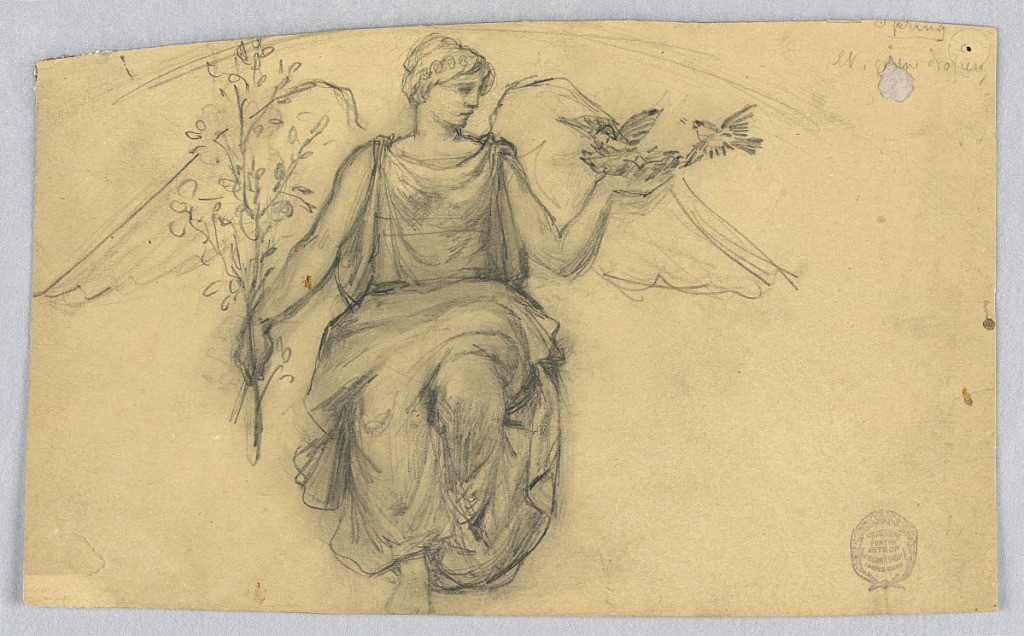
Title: Spring, Sketch of Winged Figure
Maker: Francis Augustus Lathrop, American, 1849–1909
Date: ca. 1895
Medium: Graphite on tan paper
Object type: Drawing
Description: Angel sitting, facing frontally and looking to the right. Birds in her left hand, and possibly an olive branch in her right hand.